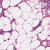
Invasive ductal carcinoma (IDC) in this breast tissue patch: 0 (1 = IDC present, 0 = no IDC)